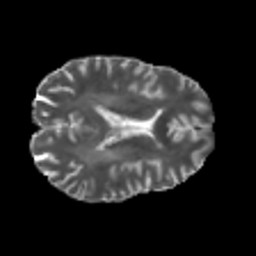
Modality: T2w
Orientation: axial
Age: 35
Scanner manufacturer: philips
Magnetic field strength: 3 T
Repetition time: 8.592 s
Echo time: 0.1268 s